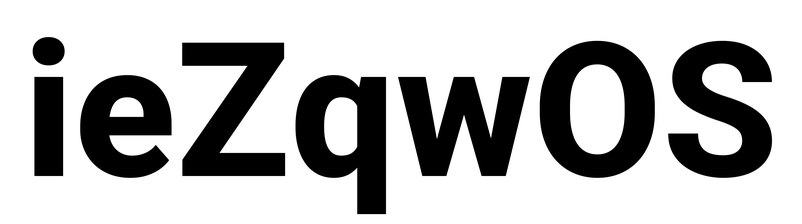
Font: Roboto_ExtraBold